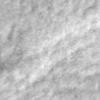
Label: no_change